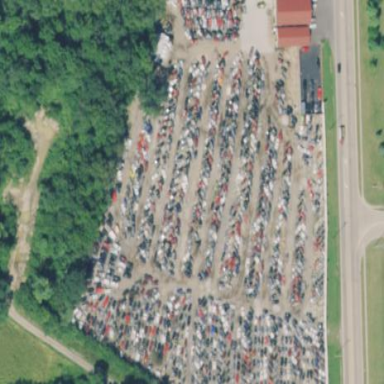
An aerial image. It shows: Industrial area designated for auto wrecking activities.